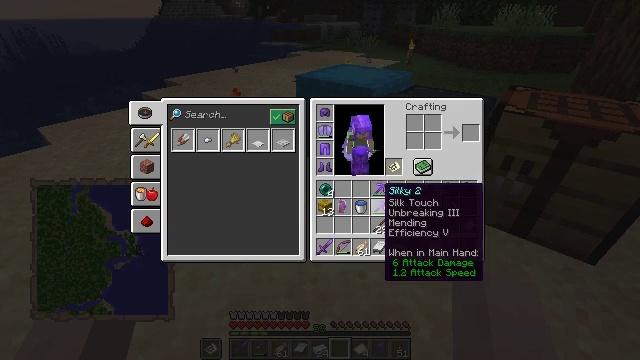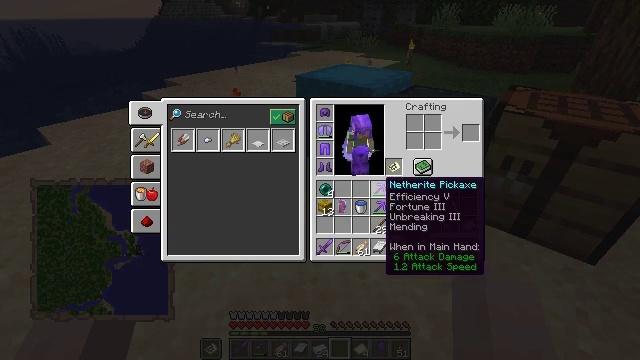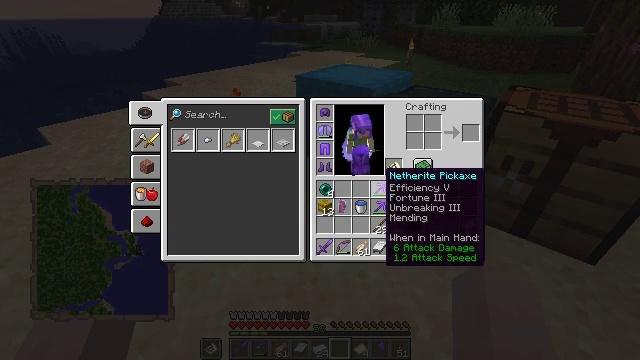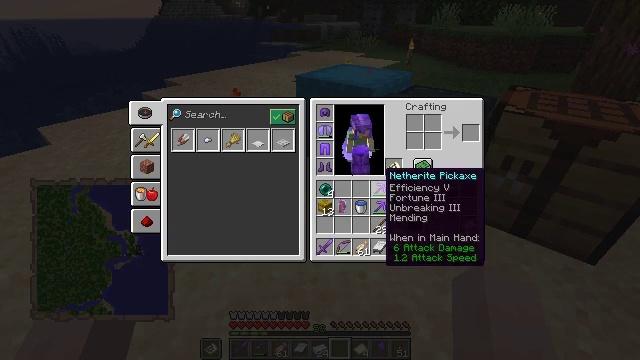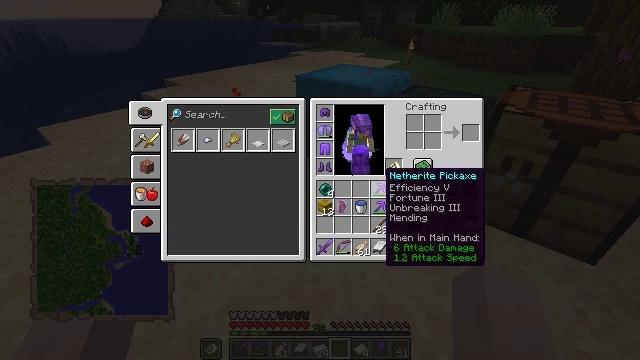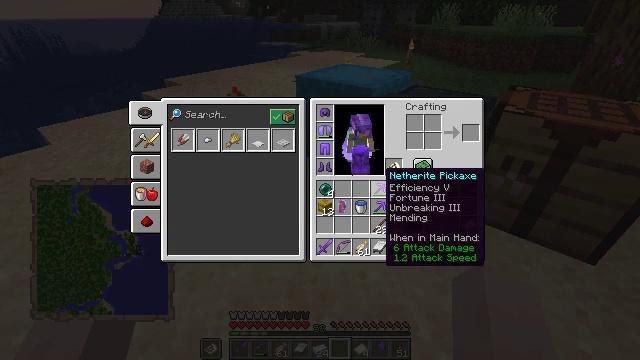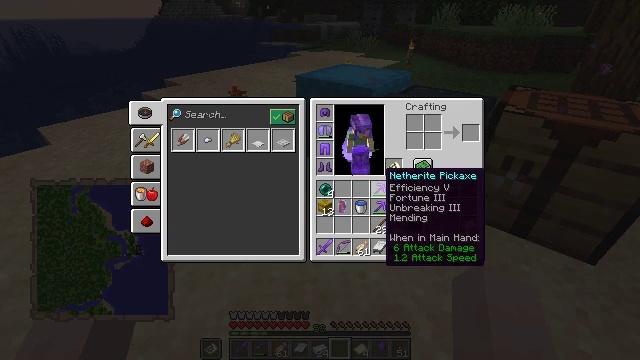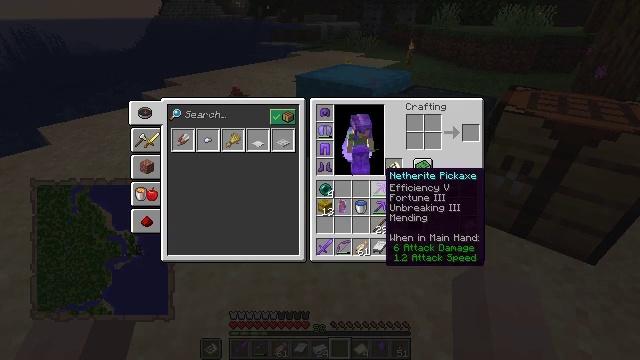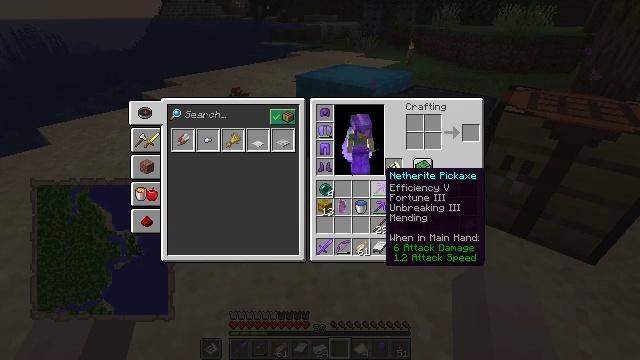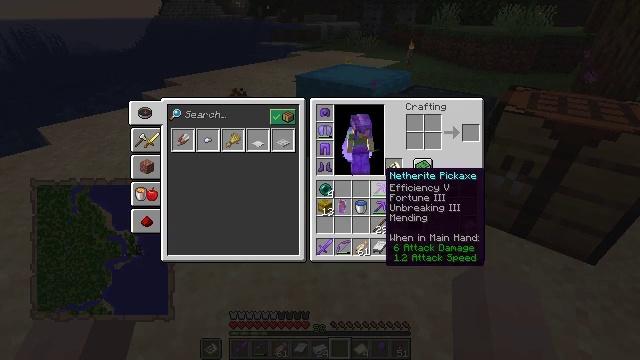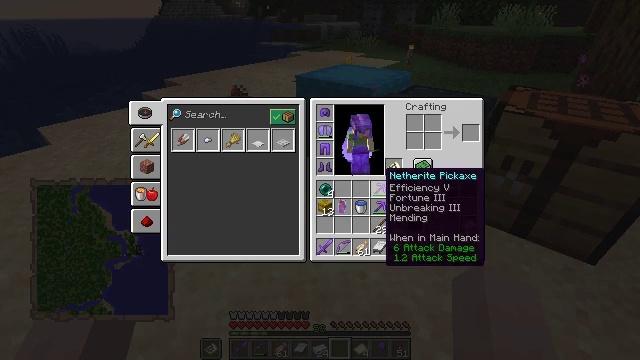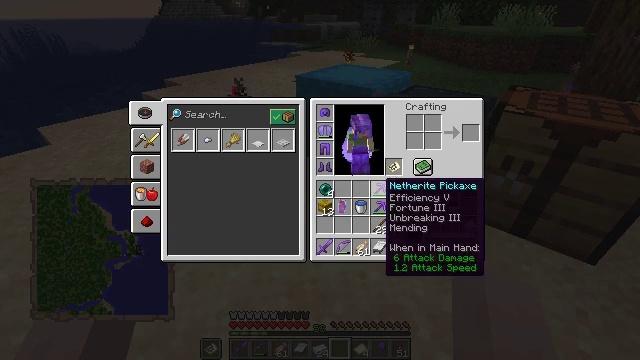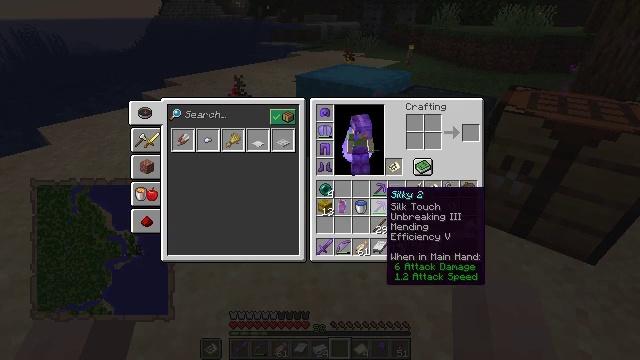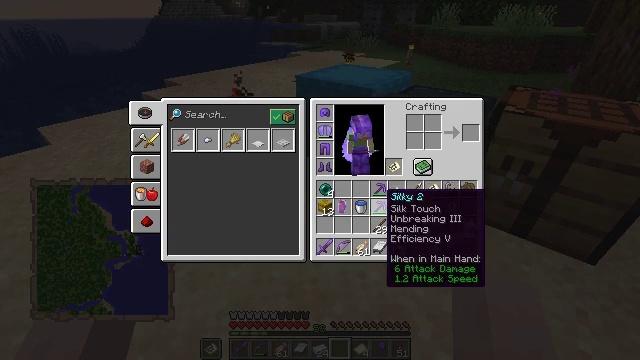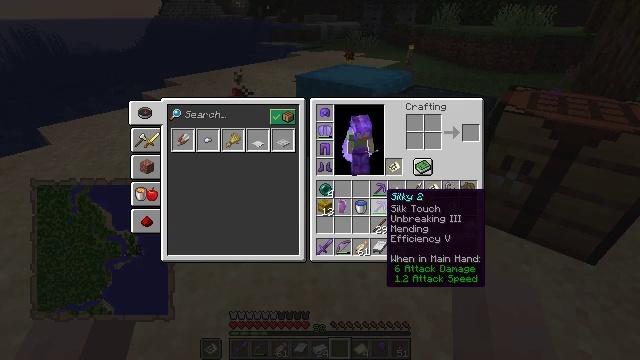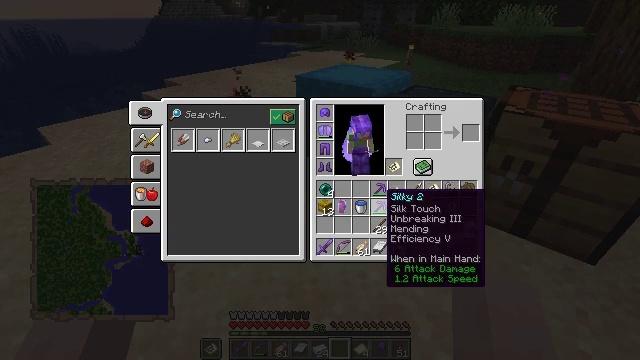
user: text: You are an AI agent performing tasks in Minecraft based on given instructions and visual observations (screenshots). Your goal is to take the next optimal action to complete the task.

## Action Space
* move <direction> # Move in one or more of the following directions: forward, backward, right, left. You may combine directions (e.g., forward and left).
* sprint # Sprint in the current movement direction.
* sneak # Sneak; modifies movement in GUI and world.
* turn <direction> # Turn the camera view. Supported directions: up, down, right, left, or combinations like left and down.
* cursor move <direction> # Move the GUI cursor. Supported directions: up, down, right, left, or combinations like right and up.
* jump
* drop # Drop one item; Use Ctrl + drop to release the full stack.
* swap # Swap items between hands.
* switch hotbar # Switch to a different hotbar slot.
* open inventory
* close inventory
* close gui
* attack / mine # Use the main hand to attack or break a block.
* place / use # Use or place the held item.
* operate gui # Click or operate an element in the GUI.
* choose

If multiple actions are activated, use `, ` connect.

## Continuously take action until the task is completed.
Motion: motion action
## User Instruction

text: Collect the anvil after mining.
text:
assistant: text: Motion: sneak
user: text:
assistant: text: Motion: sneak, turn up
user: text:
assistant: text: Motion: sneak
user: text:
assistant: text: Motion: sneak
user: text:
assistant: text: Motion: sneak
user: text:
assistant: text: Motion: sneak
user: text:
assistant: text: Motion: sneak
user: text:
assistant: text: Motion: sneak
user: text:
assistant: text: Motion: sneak
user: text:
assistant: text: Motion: sneak
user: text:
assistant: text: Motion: sneak, turn down
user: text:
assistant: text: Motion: sneak, turn down
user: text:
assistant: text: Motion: sneak
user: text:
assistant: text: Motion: sneak
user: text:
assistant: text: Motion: sneak
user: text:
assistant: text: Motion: sneak
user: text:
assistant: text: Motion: sneak
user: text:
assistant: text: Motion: sneak, attack / mine
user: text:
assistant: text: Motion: sneak, attack / mine
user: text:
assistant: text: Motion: sneak, attack / mine
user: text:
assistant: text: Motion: sneak
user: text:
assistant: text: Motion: no_op
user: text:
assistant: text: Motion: no_op
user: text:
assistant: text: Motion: no_op
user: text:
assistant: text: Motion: no_op
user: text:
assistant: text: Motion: no_op
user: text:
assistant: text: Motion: no_op
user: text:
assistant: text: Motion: no_op
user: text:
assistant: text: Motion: turn right and down
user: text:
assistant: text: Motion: move forward, turn right and down